You are looking at the envelope spectrum of a bearing's vibration signal. The marked vertical lines are the theoretical fault frequencies for the outer race, inner race, rolling elements, and cage. Based on the visible evidence, which condition applies: normal, inner_race, outer_race, ball?
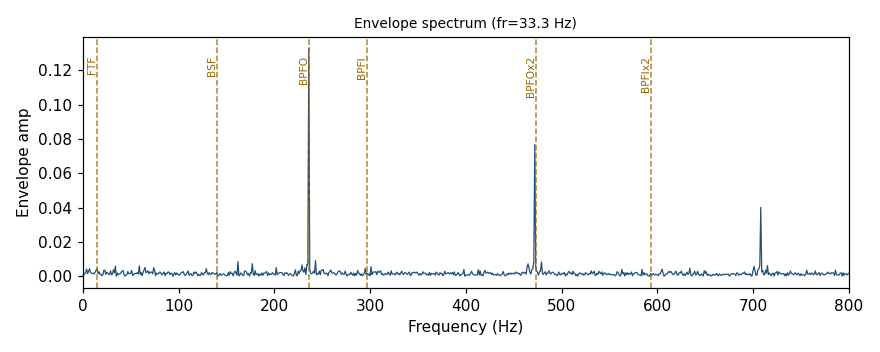
Answer: outer_race